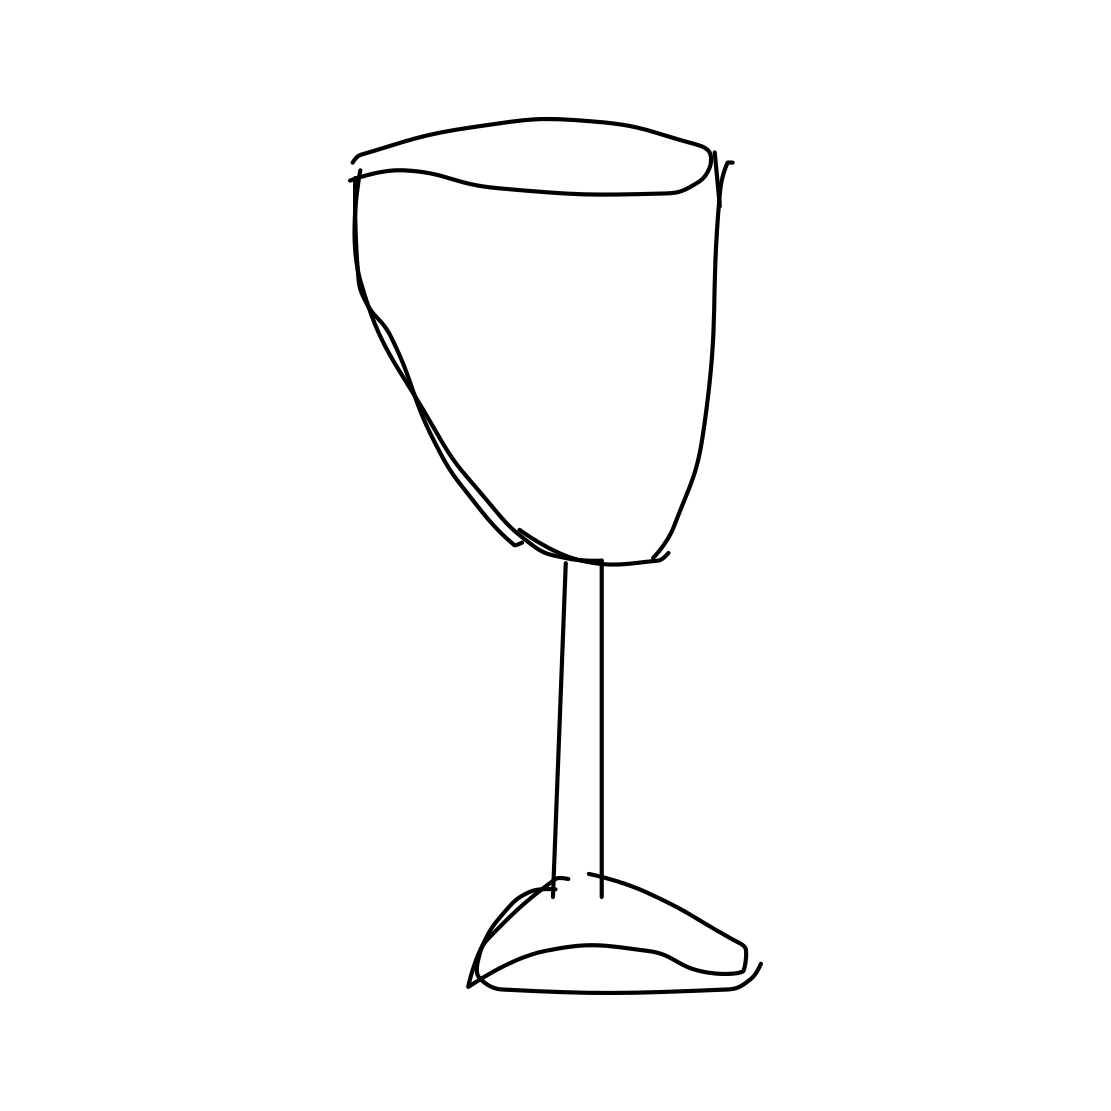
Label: wineglass